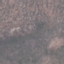
Land use / land cover: HerbaceousVegetation